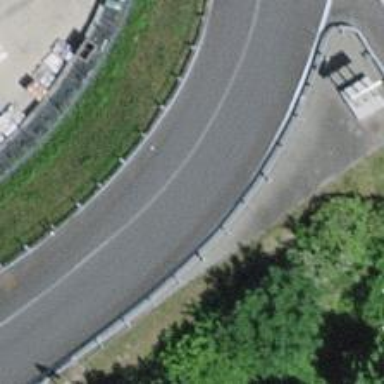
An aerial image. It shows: Trunk link highway with asphalt surface.